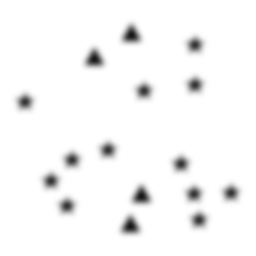
Squares: 0
Triangles: 4
Stars: 12
Total shapes: 16